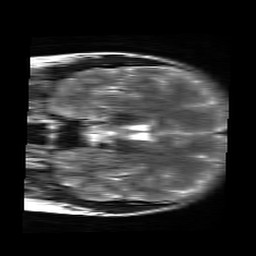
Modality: T2w
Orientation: coronal
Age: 21
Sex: female
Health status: healthy
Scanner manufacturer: siemens
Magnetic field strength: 3 T
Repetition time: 4.01 s
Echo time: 0.116 s